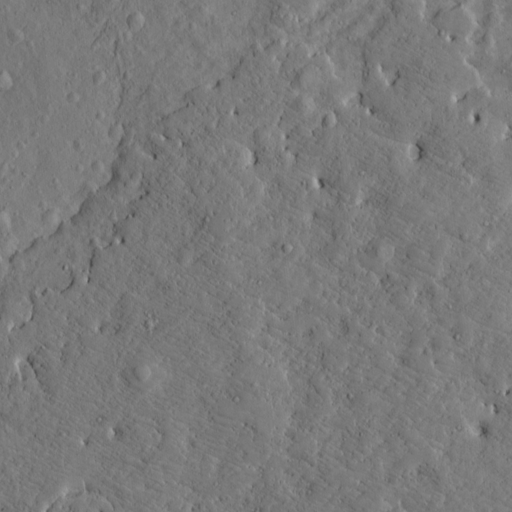
Classes present: Background